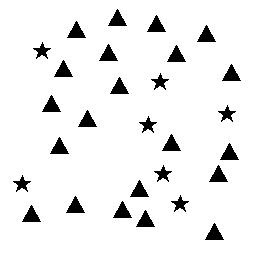
Squares: 0
Triangles: 21
Stars: 7
Total shapes: 28